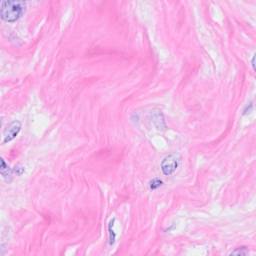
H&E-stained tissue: Breast